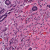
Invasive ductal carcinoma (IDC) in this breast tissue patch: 0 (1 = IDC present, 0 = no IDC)